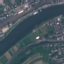
Land use / land cover class: River